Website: lowes
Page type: store-pickup
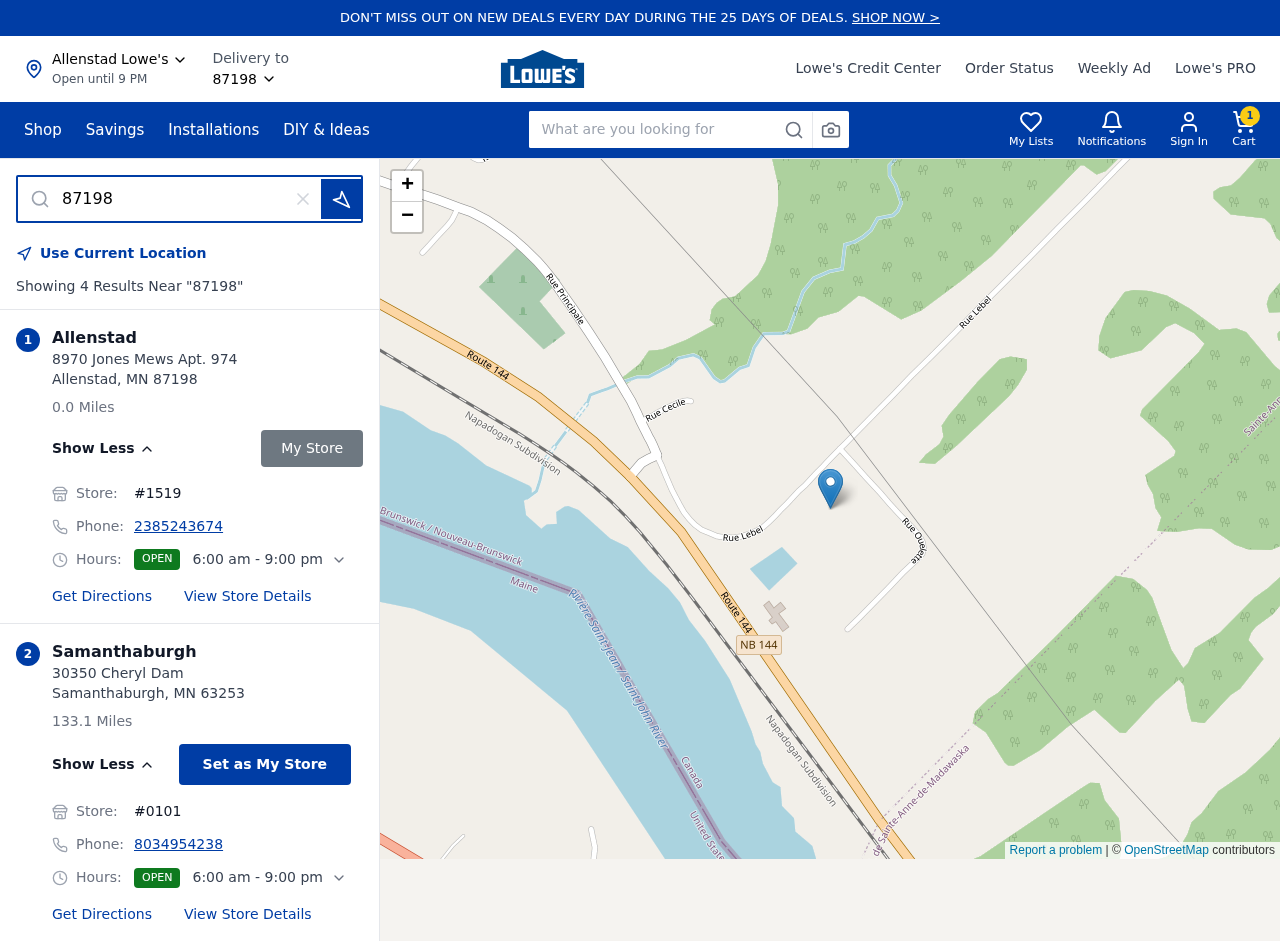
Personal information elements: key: PII_CITY
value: Allenstad
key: PII_CITY2
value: Samanthaburgh
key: PII_LOCATION1_STREET
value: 8970 Jones Mews Apt. 974
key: PII_LOCATION2_POSTCODE
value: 63253
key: PII_LOCATION2_STREET
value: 30350 Cheryl Dam
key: PII_PHONE
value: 2385243674
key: PII_PHONE_ALT
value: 8034954238
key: PII_POSTCODE
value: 87198
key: PII_STATE_ABBR
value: MN
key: PII_POSTCODE3
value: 87198
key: PII_POSTCODE_FULL
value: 87198
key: PII_POSTCODE_NUMERIC
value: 87198
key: PII_STATE_ABBR2
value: MN
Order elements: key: ORDER_NUM_ITEMS
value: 1
Search elements: key: HEADER_SEARCH
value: What are you looking for
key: SEARCH_STORE_LOCATION
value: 87198